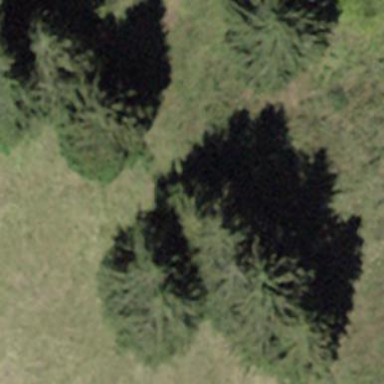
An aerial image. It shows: Forest area.